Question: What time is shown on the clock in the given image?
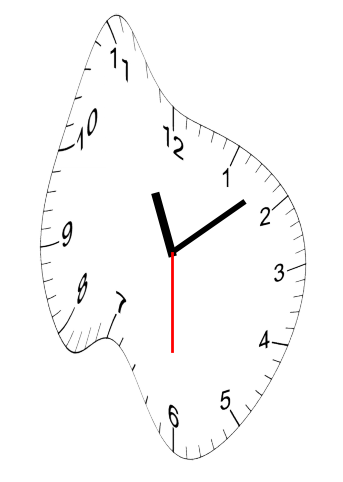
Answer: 11:08:30